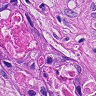
Metastatic tissue present: yes